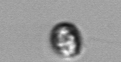
Label: Dinophyceae